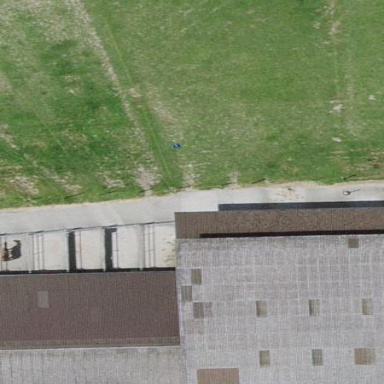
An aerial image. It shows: Barn.